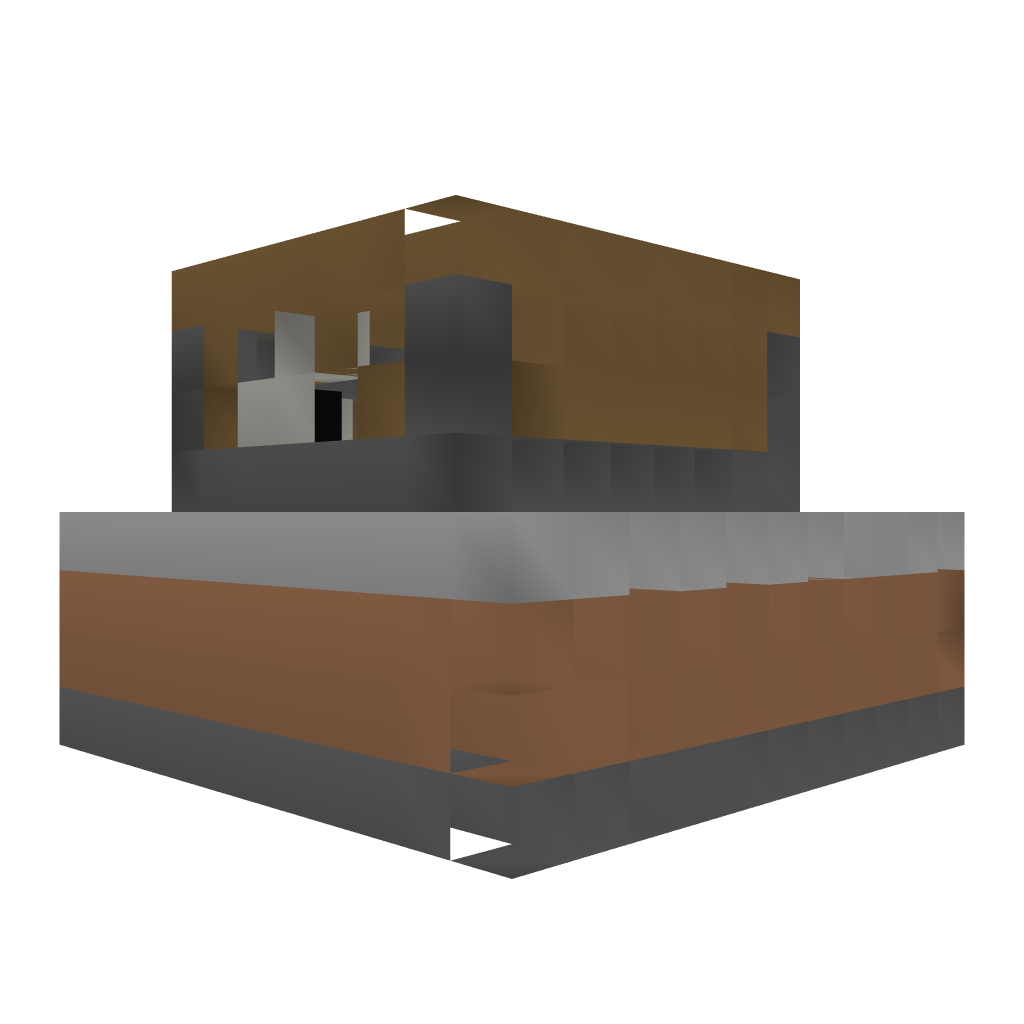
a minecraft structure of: Simple House